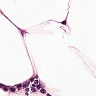
Metastatic tissue present: no